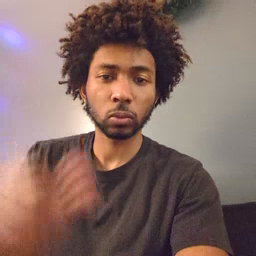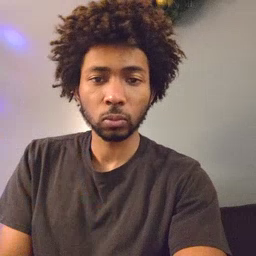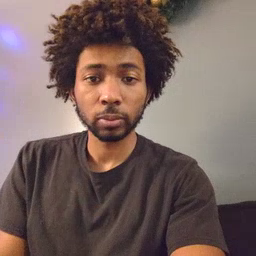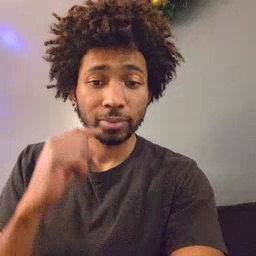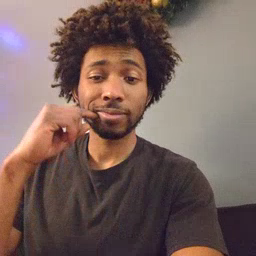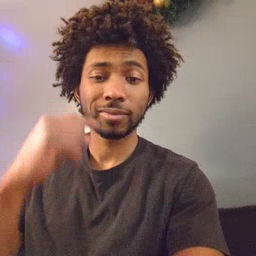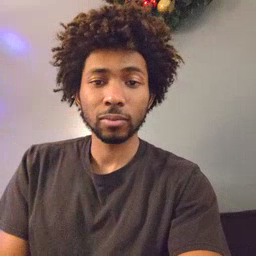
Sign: smile